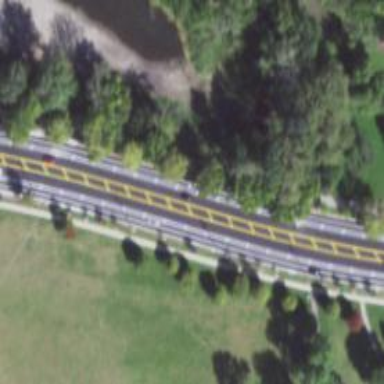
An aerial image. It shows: Secondary road with asphalt surface.